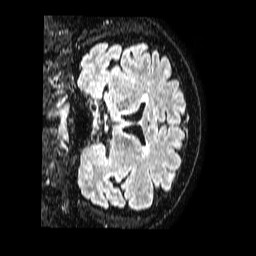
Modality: FLAIR
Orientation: coronal
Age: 49
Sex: male
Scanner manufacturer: philips
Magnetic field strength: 1.5 T
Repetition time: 4.8 s
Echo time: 0.3 s